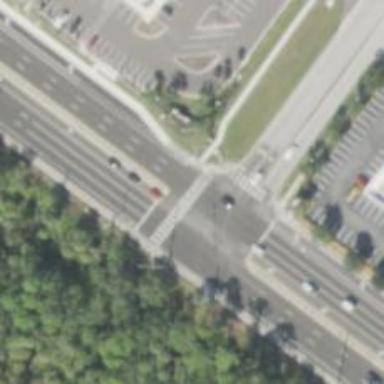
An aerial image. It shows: Marked crossing on the road.